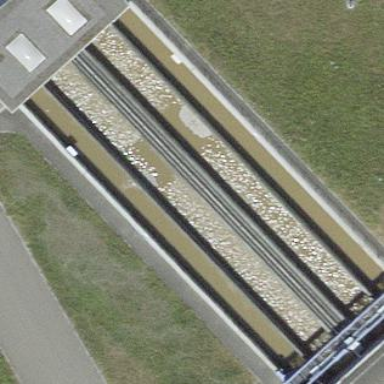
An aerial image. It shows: Reservoir used for sewage.